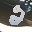
Label: 2